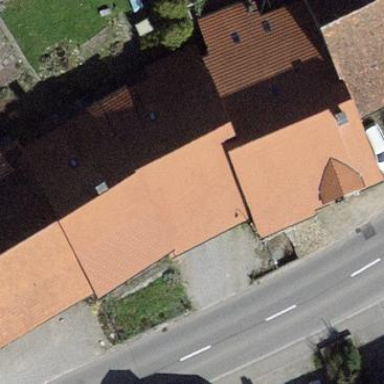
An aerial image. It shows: Building with tile roof.